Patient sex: F
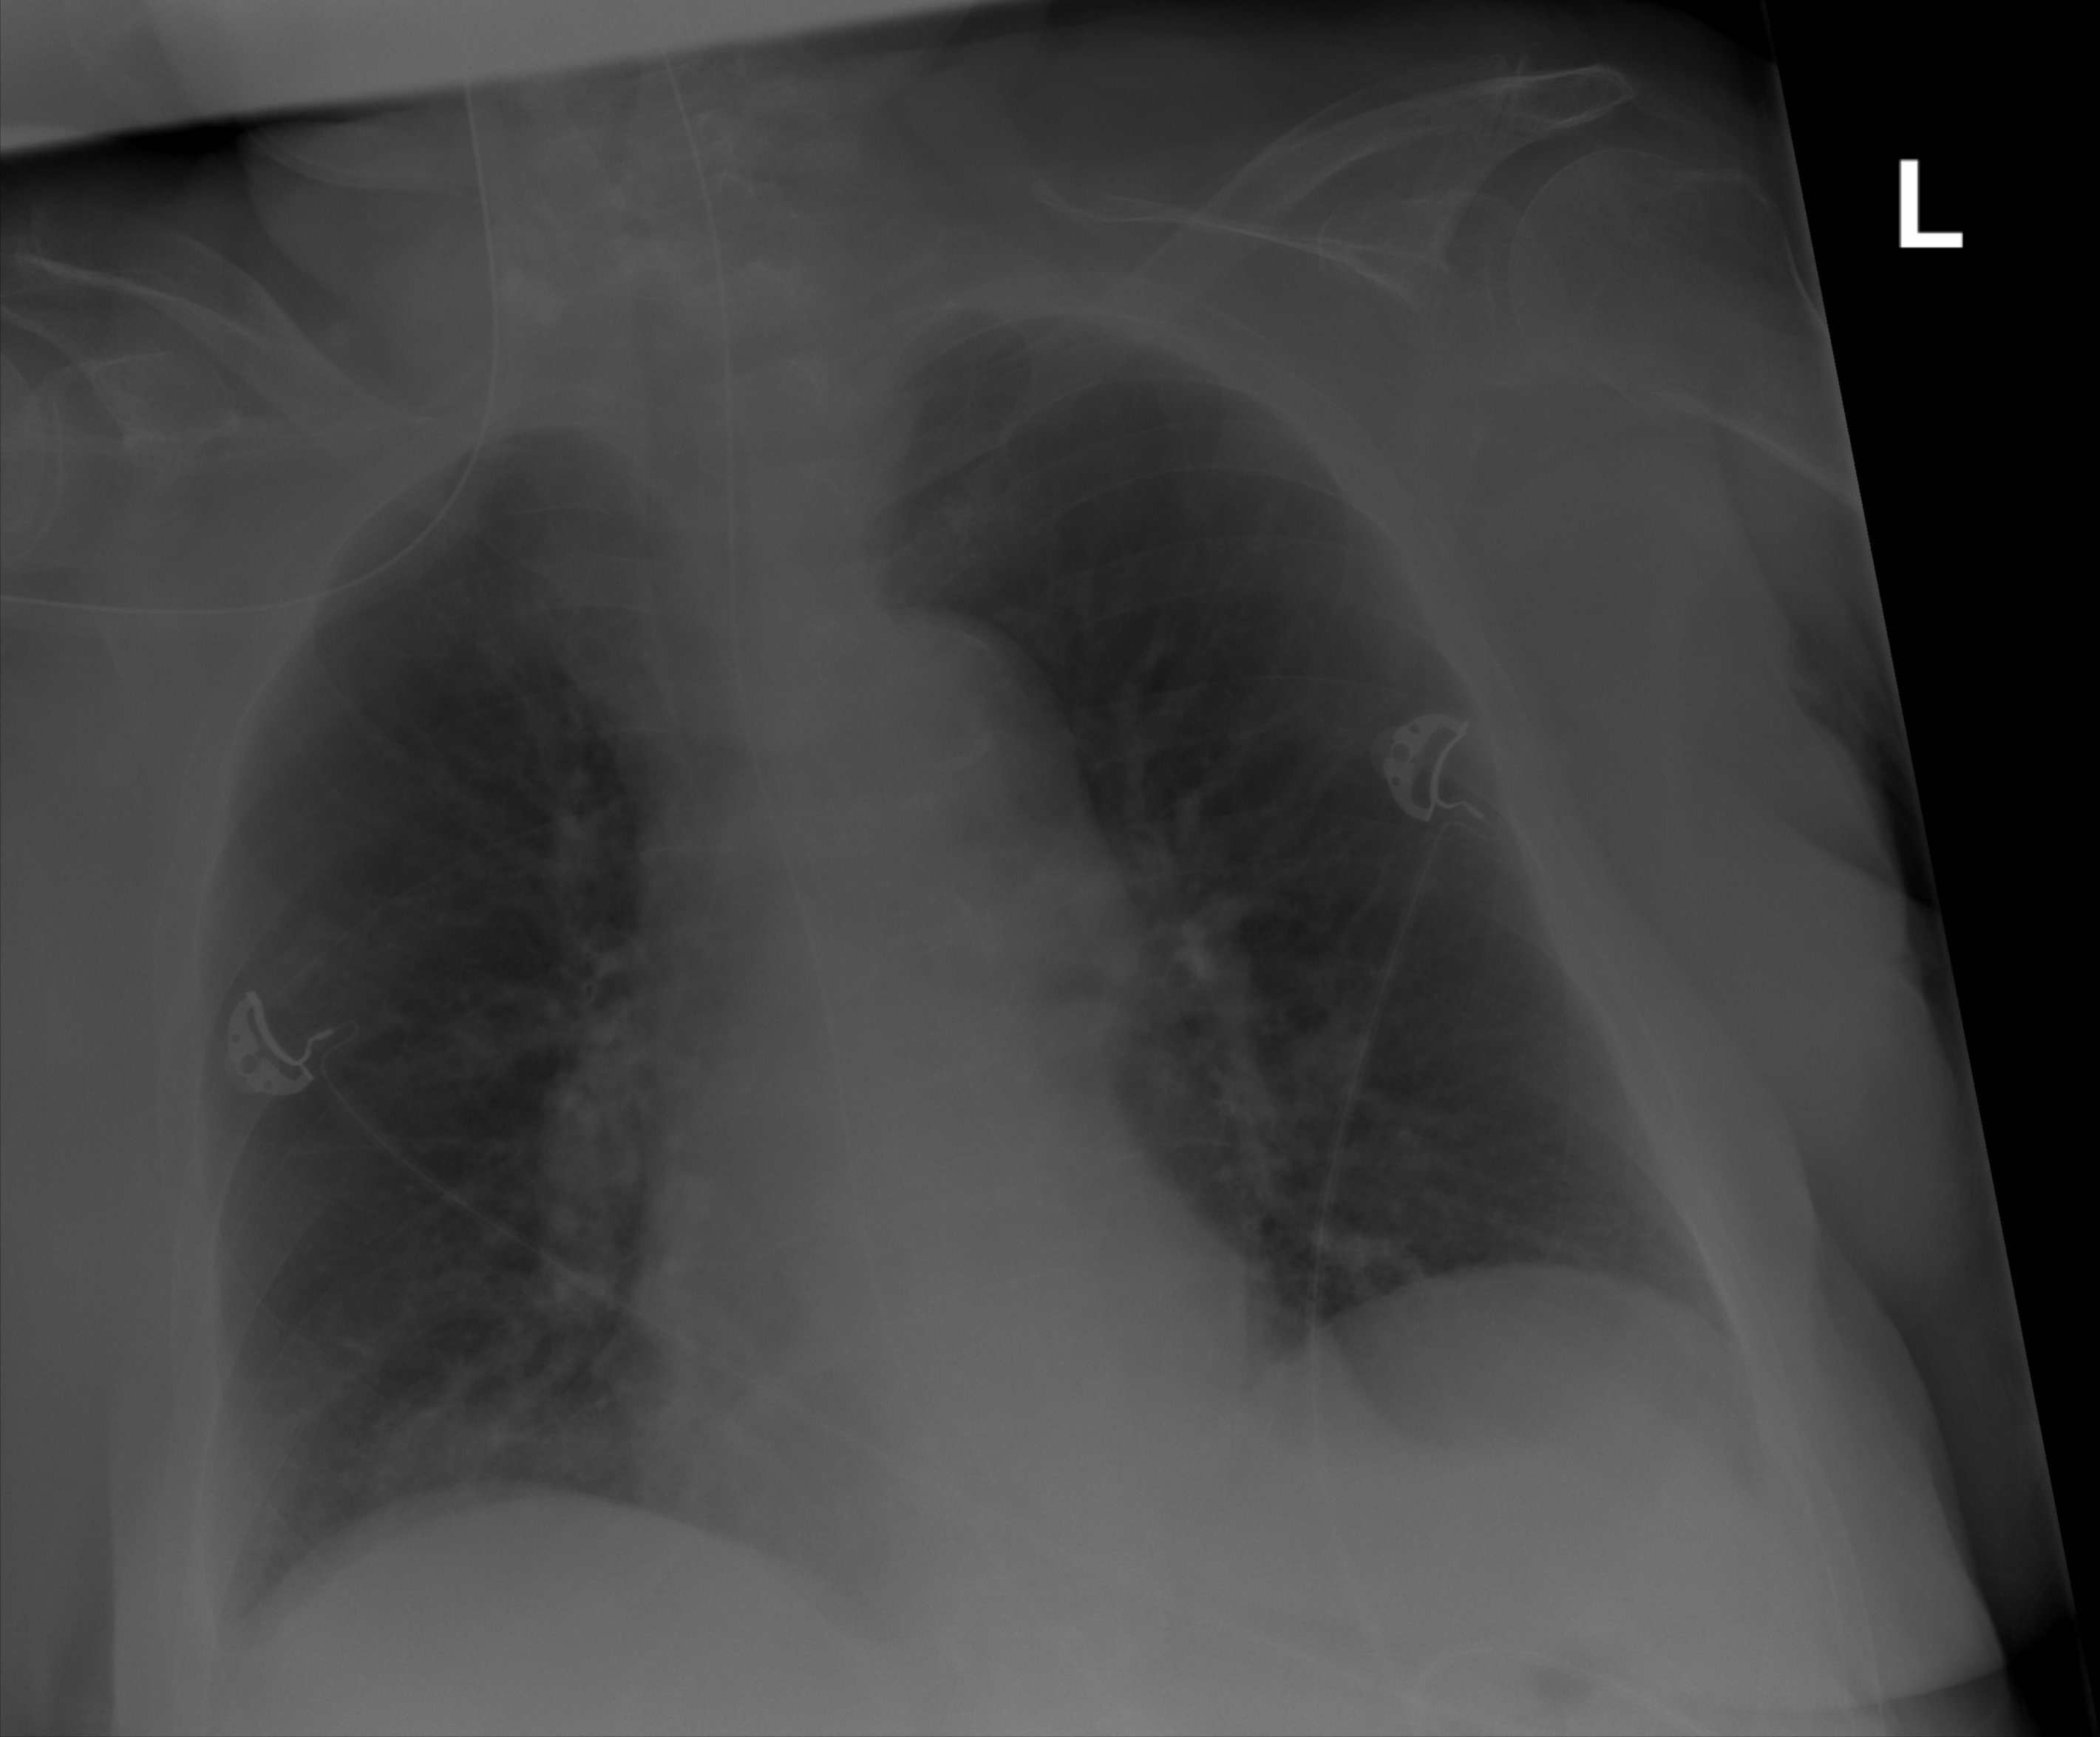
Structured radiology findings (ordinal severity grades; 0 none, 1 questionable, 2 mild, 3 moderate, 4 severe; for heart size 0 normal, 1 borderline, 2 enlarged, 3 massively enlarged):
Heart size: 0
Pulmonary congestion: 0
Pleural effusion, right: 0
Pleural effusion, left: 0
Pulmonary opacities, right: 1
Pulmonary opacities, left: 0
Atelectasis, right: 1
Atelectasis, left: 0